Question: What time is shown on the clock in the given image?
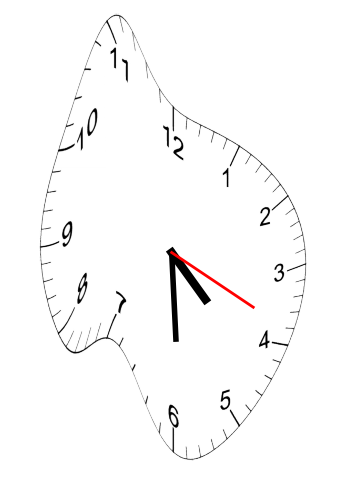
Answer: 04:29:19